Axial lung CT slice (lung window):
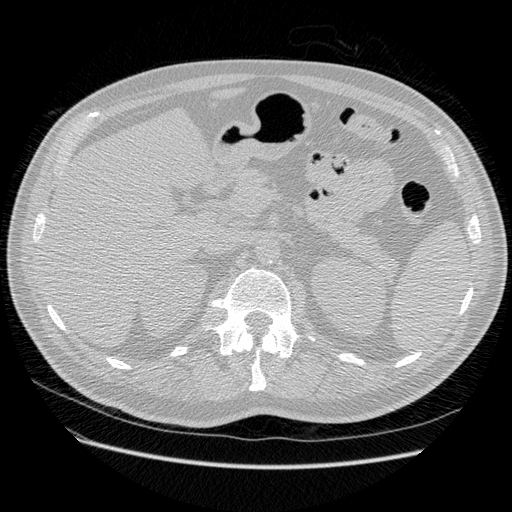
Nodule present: no